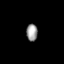
Tissue: lung
Cell type: Myeloid cells
Senescence score: 0.2416
Nuclear area (px): 189
Mean DAPI intensity: 153.937